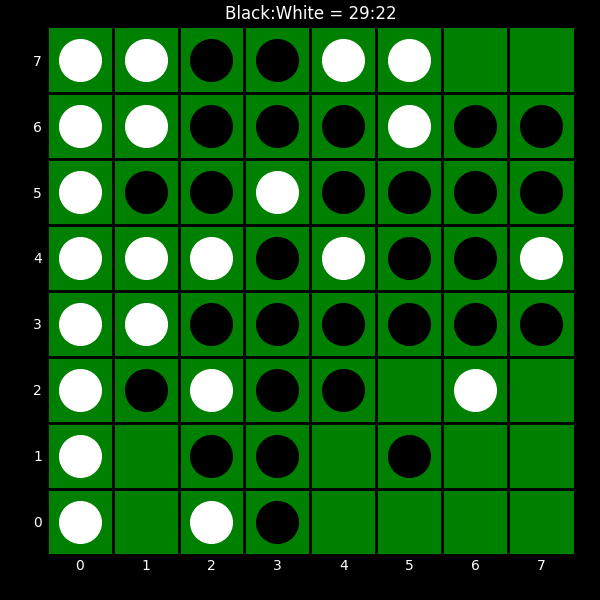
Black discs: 29
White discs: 22